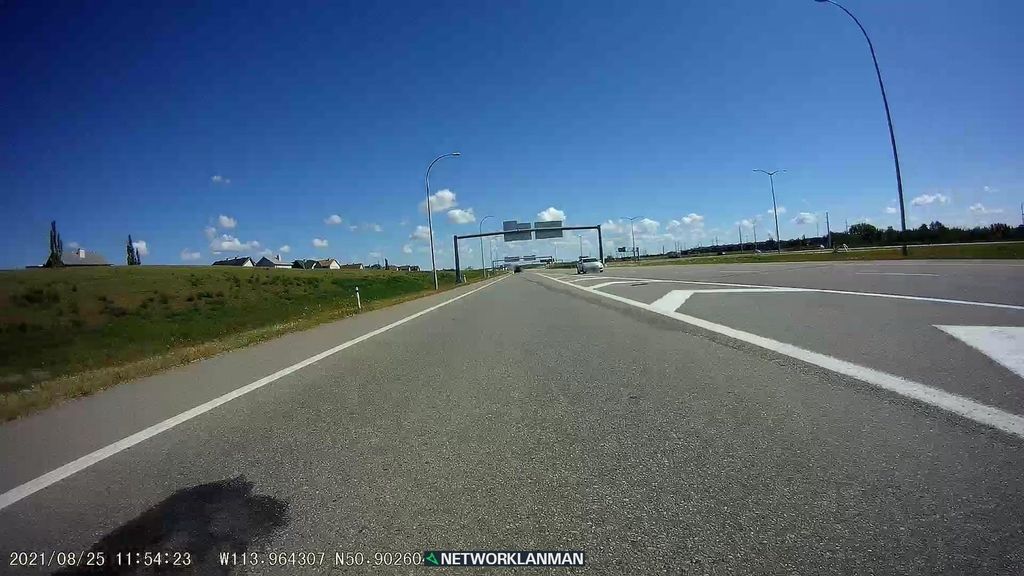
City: calgary